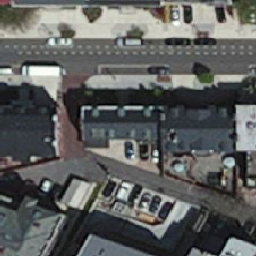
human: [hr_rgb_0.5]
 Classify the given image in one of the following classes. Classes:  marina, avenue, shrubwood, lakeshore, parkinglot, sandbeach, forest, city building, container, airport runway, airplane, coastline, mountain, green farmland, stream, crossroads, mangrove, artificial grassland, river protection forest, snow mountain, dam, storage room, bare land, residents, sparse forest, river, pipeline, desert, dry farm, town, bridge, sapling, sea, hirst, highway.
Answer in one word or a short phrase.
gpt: city building